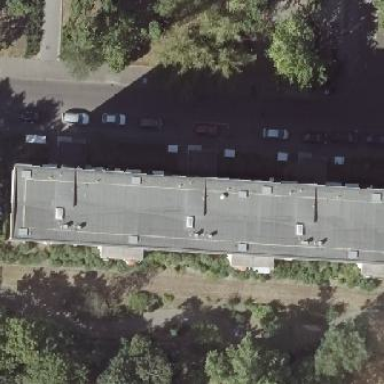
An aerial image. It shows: Apartment building with flat roof.